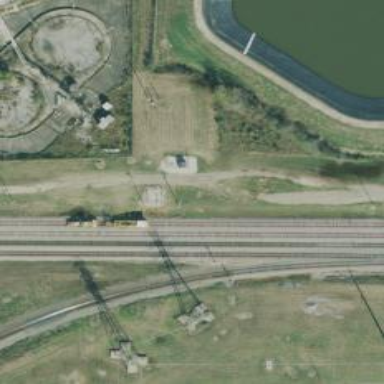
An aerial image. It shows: Railway signal.